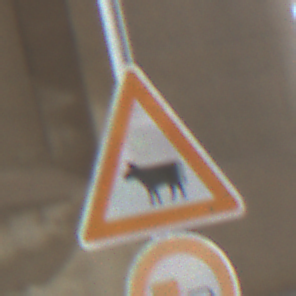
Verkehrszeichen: ViehtriebRechts
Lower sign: UeberholverbotKraftfahrzeuge
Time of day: Midday
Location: Roofed (Beach)
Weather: Overcast
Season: NotSpecified
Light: Natural